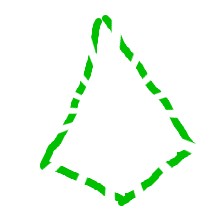
Shape: kite